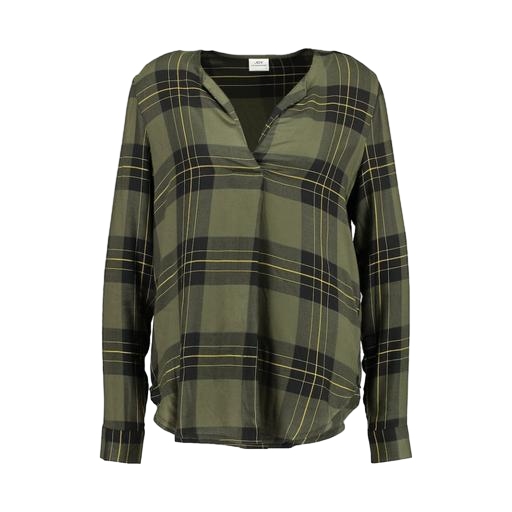
green checked shirt, checked long sleeved shirt, green wesley plaid shirt, white background